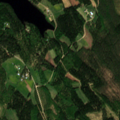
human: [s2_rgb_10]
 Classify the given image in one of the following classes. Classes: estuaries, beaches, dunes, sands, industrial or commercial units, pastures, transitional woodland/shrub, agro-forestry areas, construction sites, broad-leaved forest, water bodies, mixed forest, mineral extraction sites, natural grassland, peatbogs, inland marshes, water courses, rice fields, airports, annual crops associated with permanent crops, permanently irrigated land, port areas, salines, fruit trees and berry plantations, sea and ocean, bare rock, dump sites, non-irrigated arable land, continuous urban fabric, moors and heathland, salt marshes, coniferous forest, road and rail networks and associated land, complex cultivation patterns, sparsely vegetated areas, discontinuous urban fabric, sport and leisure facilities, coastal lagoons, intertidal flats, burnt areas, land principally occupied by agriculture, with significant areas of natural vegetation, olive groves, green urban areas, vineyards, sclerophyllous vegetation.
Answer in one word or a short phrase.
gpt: coniferous forest, mixed forest, transitional woodland/shrub, water bodies